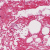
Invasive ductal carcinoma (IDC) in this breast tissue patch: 0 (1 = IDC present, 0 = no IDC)